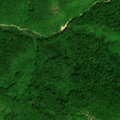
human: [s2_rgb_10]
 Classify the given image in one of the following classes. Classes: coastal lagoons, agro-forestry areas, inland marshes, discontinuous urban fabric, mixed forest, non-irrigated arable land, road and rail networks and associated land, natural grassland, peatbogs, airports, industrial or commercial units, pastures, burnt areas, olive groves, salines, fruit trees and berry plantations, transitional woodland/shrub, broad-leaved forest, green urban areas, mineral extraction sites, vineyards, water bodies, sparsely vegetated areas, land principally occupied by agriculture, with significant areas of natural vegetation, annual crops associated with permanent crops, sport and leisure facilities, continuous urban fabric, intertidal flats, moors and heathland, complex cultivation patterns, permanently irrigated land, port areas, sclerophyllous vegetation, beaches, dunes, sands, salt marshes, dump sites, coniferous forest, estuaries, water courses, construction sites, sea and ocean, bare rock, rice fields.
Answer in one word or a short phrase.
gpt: broad-leaved forest, transitional woodland/shrub